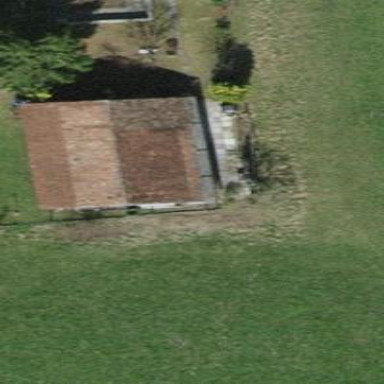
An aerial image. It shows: Shed.